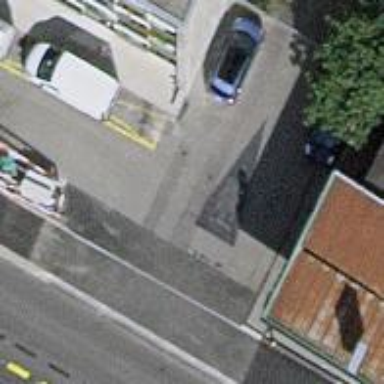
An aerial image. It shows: Driveway.